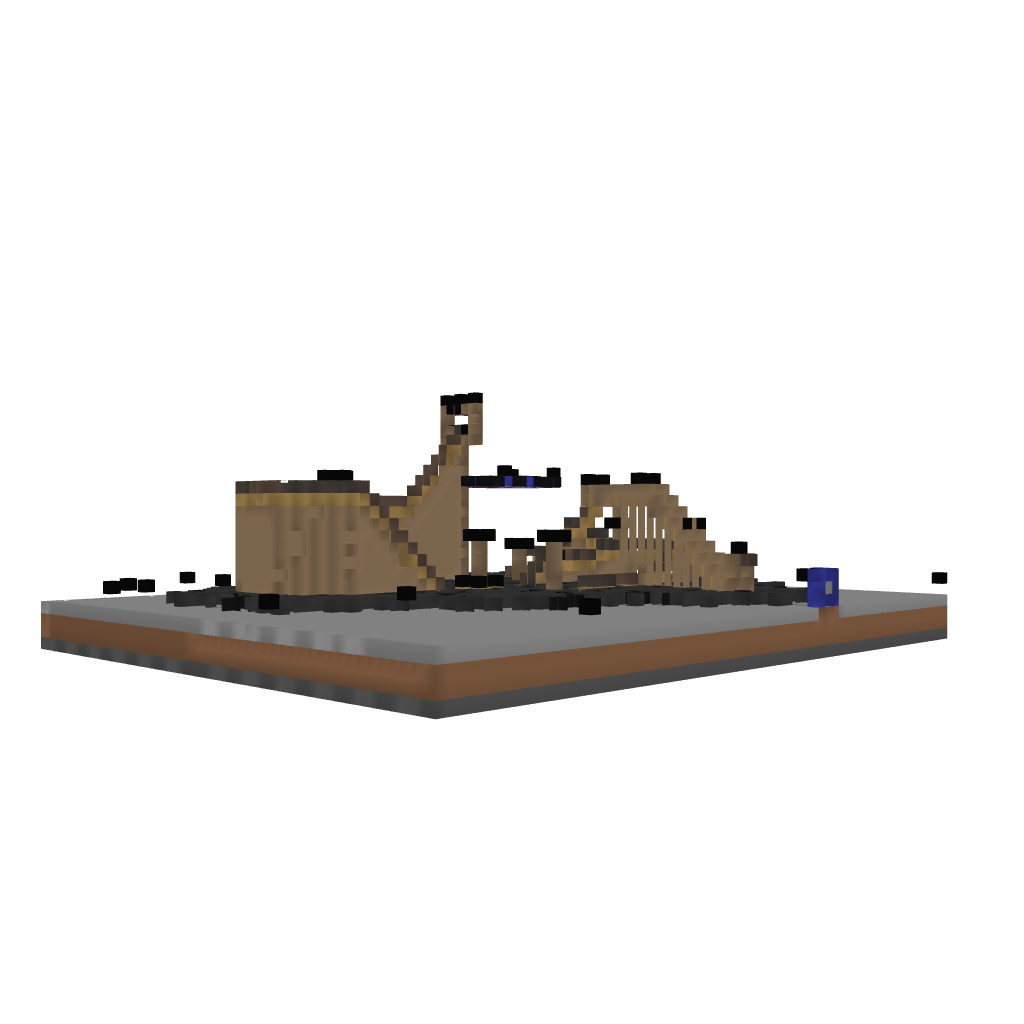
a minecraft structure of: Monster Roller Coaster